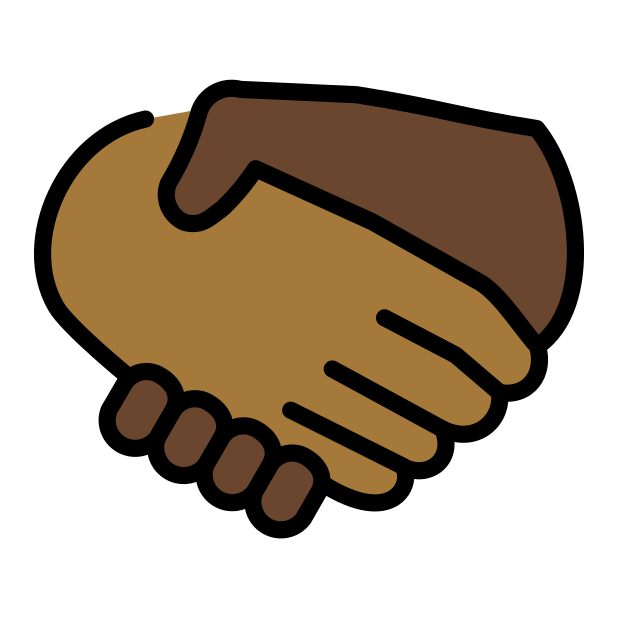
handshake: medium-dark skin tone, dark skin tone